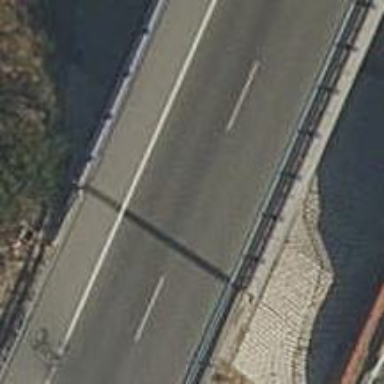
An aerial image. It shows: Motorway link bridge.